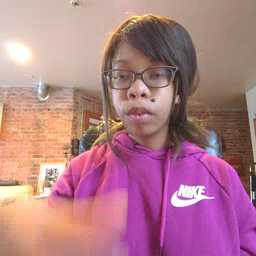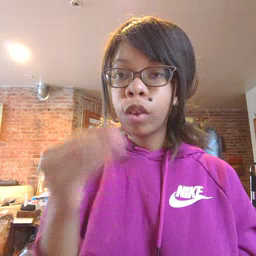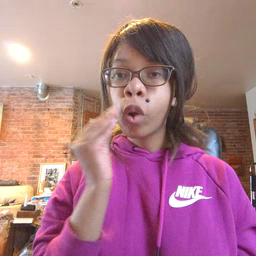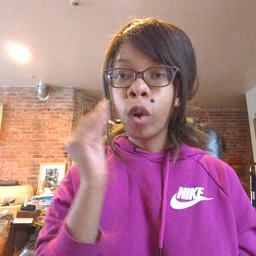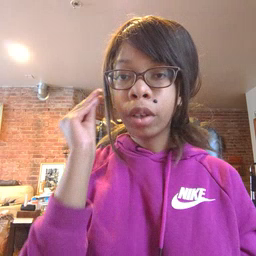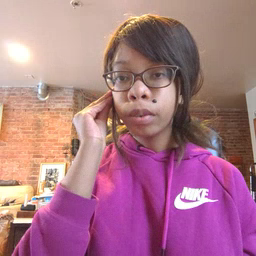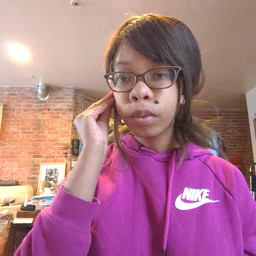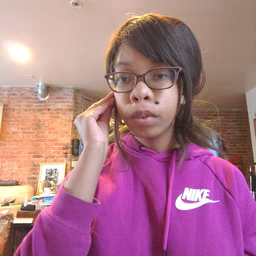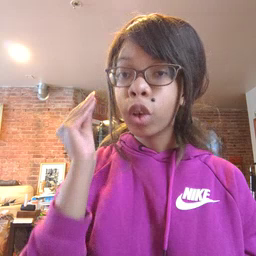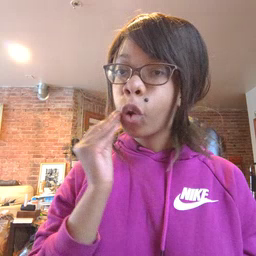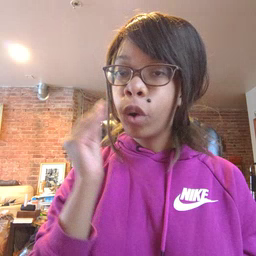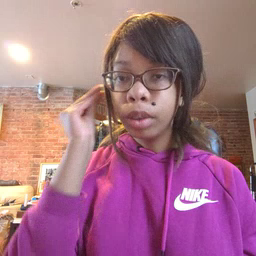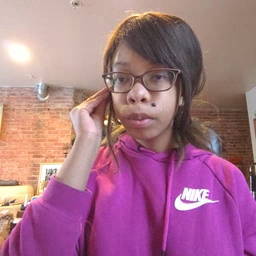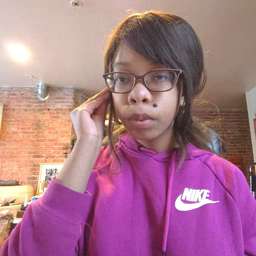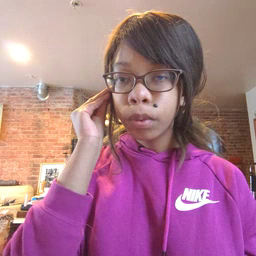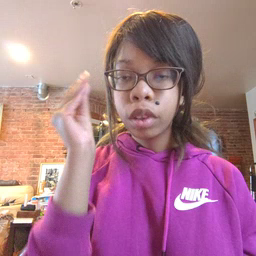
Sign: home